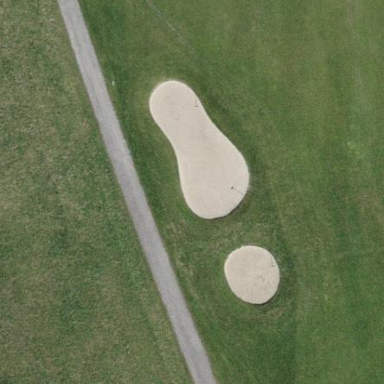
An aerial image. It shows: Golf bunker filled with sandy terrain.